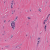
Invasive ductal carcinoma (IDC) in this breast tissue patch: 1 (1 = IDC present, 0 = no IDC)